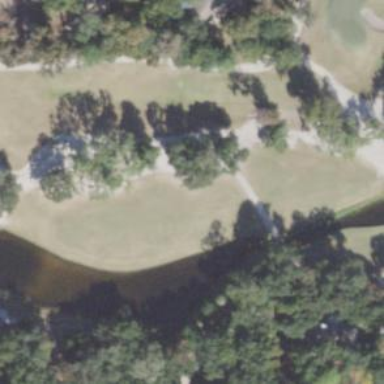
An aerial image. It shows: View of golf hole.